Question: Just installed Visual Studio 2013 Update 4 and now I see this annoying red notification telling me I need a developer licence for Windows Store and Windows Phone - which I do not need.

Once I click dismiss all, it comes back next time I load Visual Studio, the same notification I dismissed. In other words how many times will it tell me I need a licence? So my point is how do I stop displaying the red notification.
[edit]
Actually it's prompting me every so often not just every visual studio restart... as I think someone has mentioned in one of the comments.
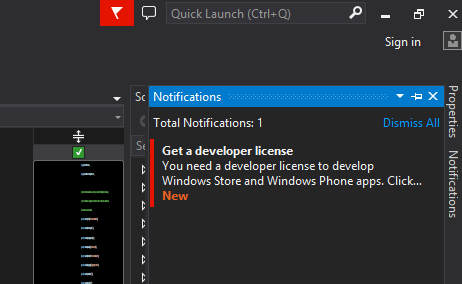
Answer: We have now released a patch for this bug. You can download it from <URL>.
I'm leaving the rest of this answer as is but there should no longer be a need for any workaround once the patch linked to above has been applied.
---
I'll start by apologizing and confirming we've got at least one bug here (if not more). There are several of us actively investigating this on our side. We don't yet know the full extent of the problem though so it would be great to get some additional information from anyone who's currently running into this.
The intent was to show a notification to users working on Windows or Windows Phone apps. It was not something that should be coming up for users not doing development.
The most promising workaround so far is to:
1. Close the currently open solution (if there is one loaded)
2. Dismiss the notification
3. Close Visual Studio
You shouldn't see the notification again in subsequent VS sessions you do something that causes the Store related functionality to load again (e.g., create or load a Store app project).
If this doesn't make it go away, please respond and we'll try to work with you to get more details on what could be causing it to continue to appear for you.
:
If the above workaround doesn't work for you (e.g., ReSharper users), I've got another one that should at least provide a respite from the notifications for about a month at a time:
1. Make sure the critical notification is currently active (i.e., red notification).
2. Close all open instances of Visual Studio.
3. Open up File Explorer and navigate to the %LocalAppData%\Microsoft\VisualStudio\12.0\Notifications directory.
4. Open the Notifications_Active.xml file found in in a text editor.
5. Find the notification element referring to the developer license.
6. Change the value of the Severity element to 0 instead of 2.
This should make the red alert no longer kick in for this notification you leave the notification active (i.e., do not it).